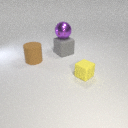
small yellow rubber cube in front of large gray rubber cube